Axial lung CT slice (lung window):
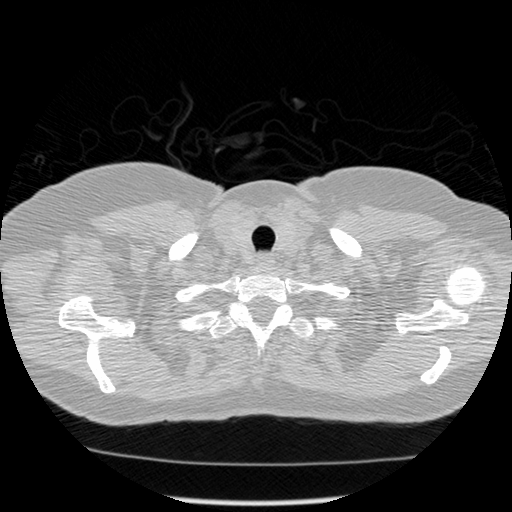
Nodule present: no